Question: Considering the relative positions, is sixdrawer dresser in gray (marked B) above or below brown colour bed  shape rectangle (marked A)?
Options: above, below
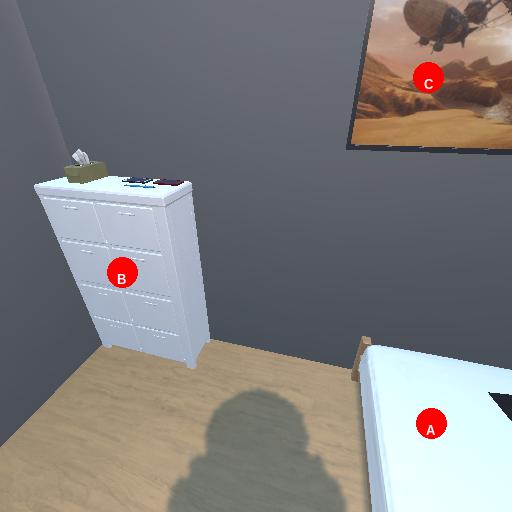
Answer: above